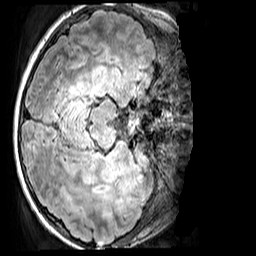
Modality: FLAIR
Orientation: axial
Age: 13
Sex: male
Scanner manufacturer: siemens
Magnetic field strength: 3 T
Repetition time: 5 s
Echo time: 0.388 s